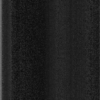
Label: dusty